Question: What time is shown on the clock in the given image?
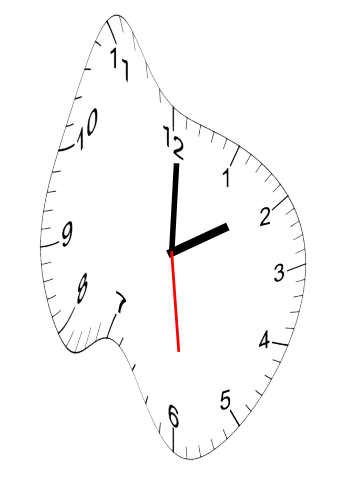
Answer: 02:00:29